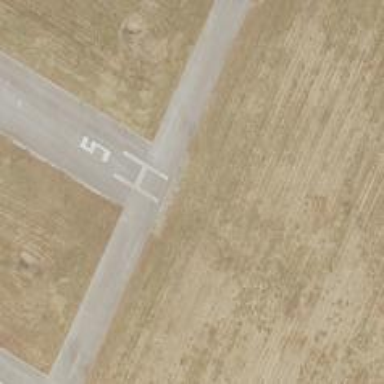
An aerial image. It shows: Asphalt runway at the airport.